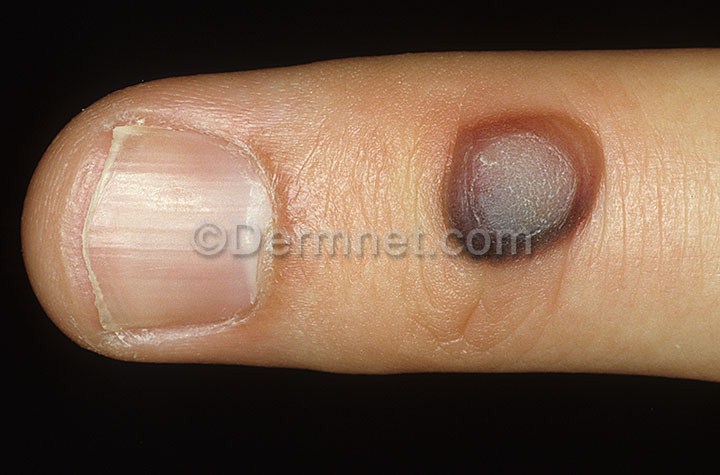
Disease: Warts Molluscum and other Viral Infections